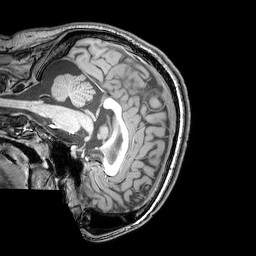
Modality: T1w
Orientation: sagittal
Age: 22
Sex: male
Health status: healthy
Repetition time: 0.081 s
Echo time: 0.037 s